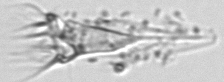
Label: Tintinnina